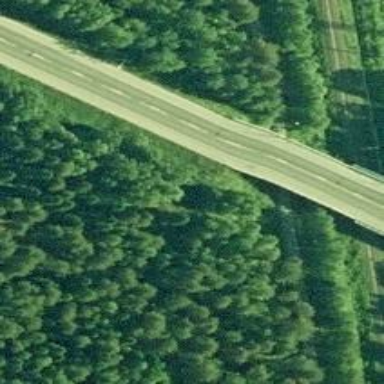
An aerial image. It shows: Secondary road with asphalt surface and embankment.